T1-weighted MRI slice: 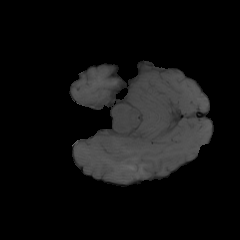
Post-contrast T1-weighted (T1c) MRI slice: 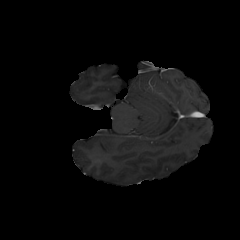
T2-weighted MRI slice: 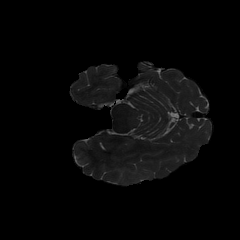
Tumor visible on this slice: no